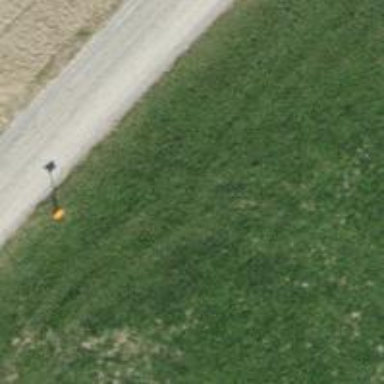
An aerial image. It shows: Aerial marker.